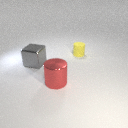
large red metal cylinder in front of large gray metal cube